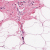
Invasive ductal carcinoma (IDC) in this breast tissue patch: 0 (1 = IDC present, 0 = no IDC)